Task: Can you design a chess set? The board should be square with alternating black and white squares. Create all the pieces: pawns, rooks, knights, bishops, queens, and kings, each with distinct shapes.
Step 3433:
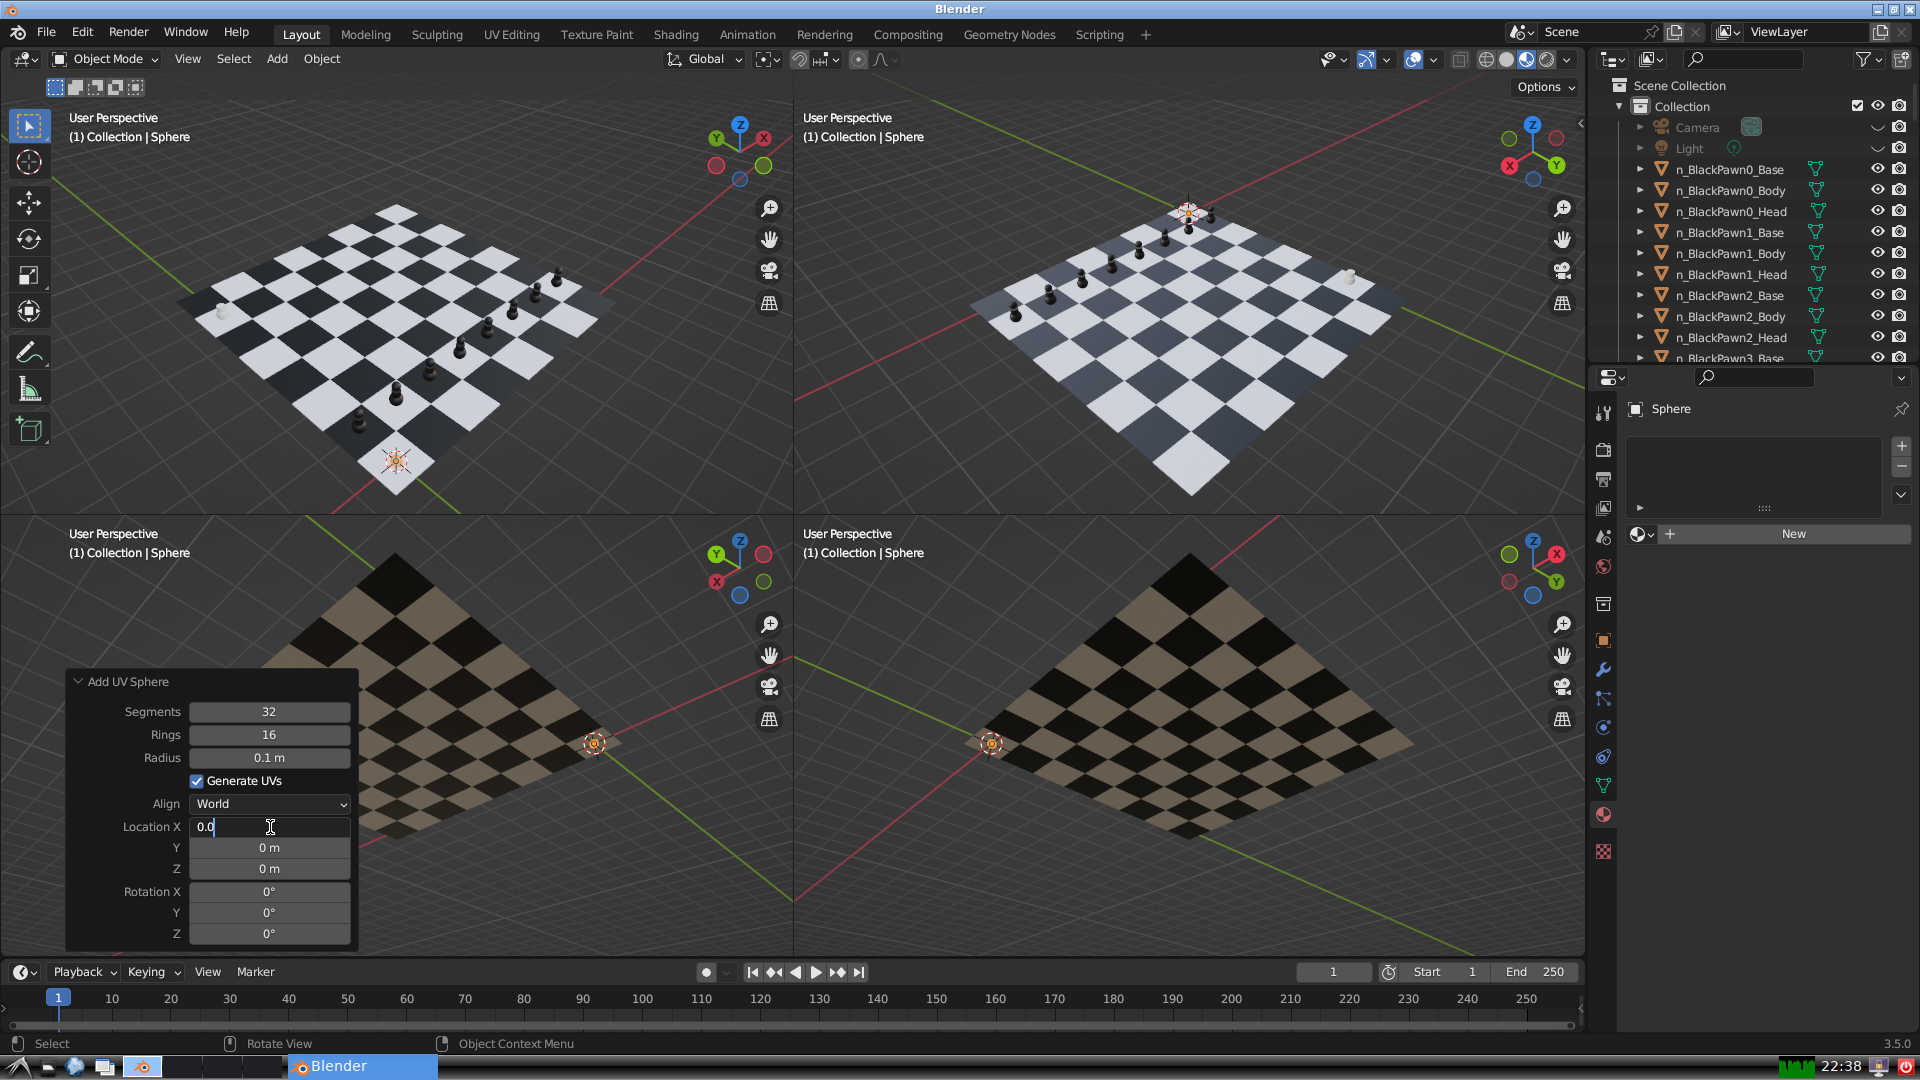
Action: {"key_press": ['Return']}